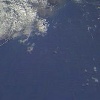
Label: water